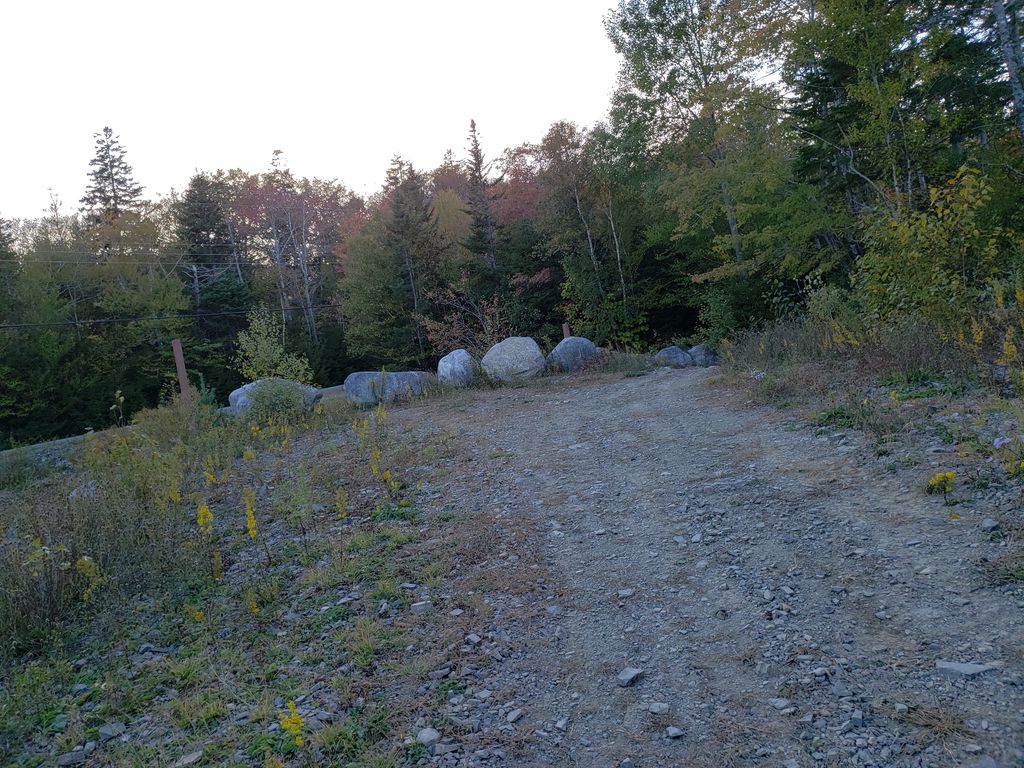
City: halifax